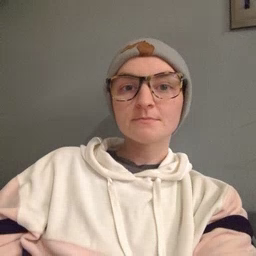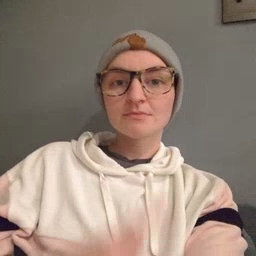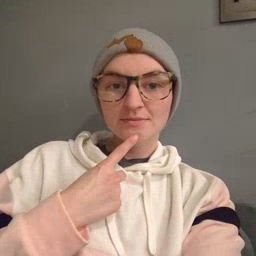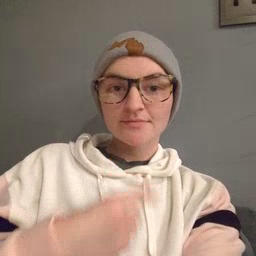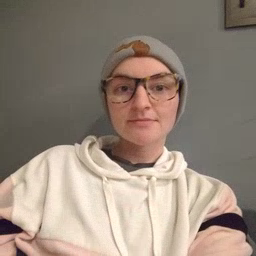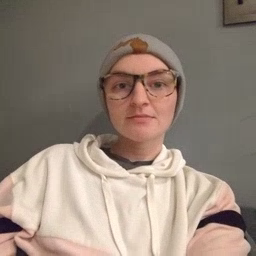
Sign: say